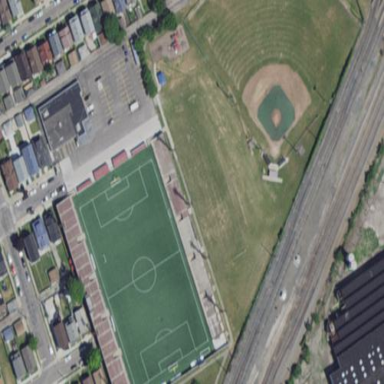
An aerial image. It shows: Pitch designated for sports like soccer and American football.